The trace is the raw vibration amplitude of a rotating bearing as a function of time. Based on the visible evidence, which condition applies: normal, inner_race, outer_race, ball?
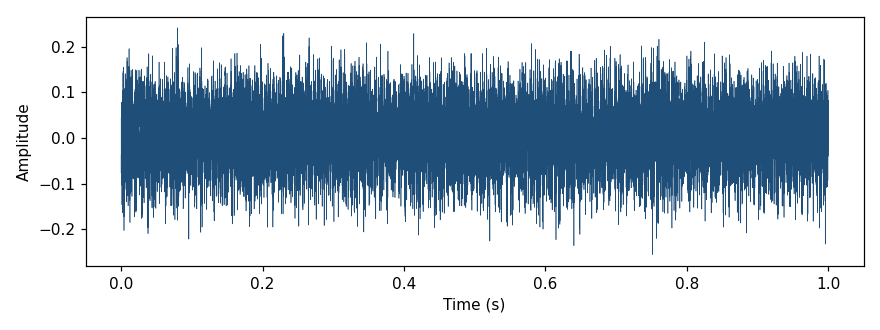
Answer: normal